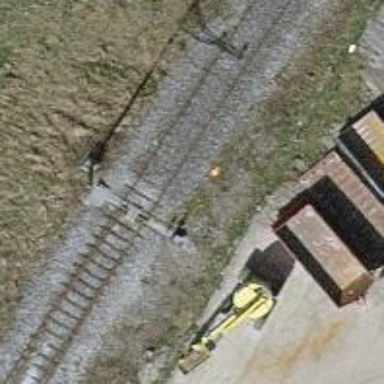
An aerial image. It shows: Railway switch.